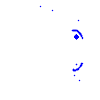
Particle: electron